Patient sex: M
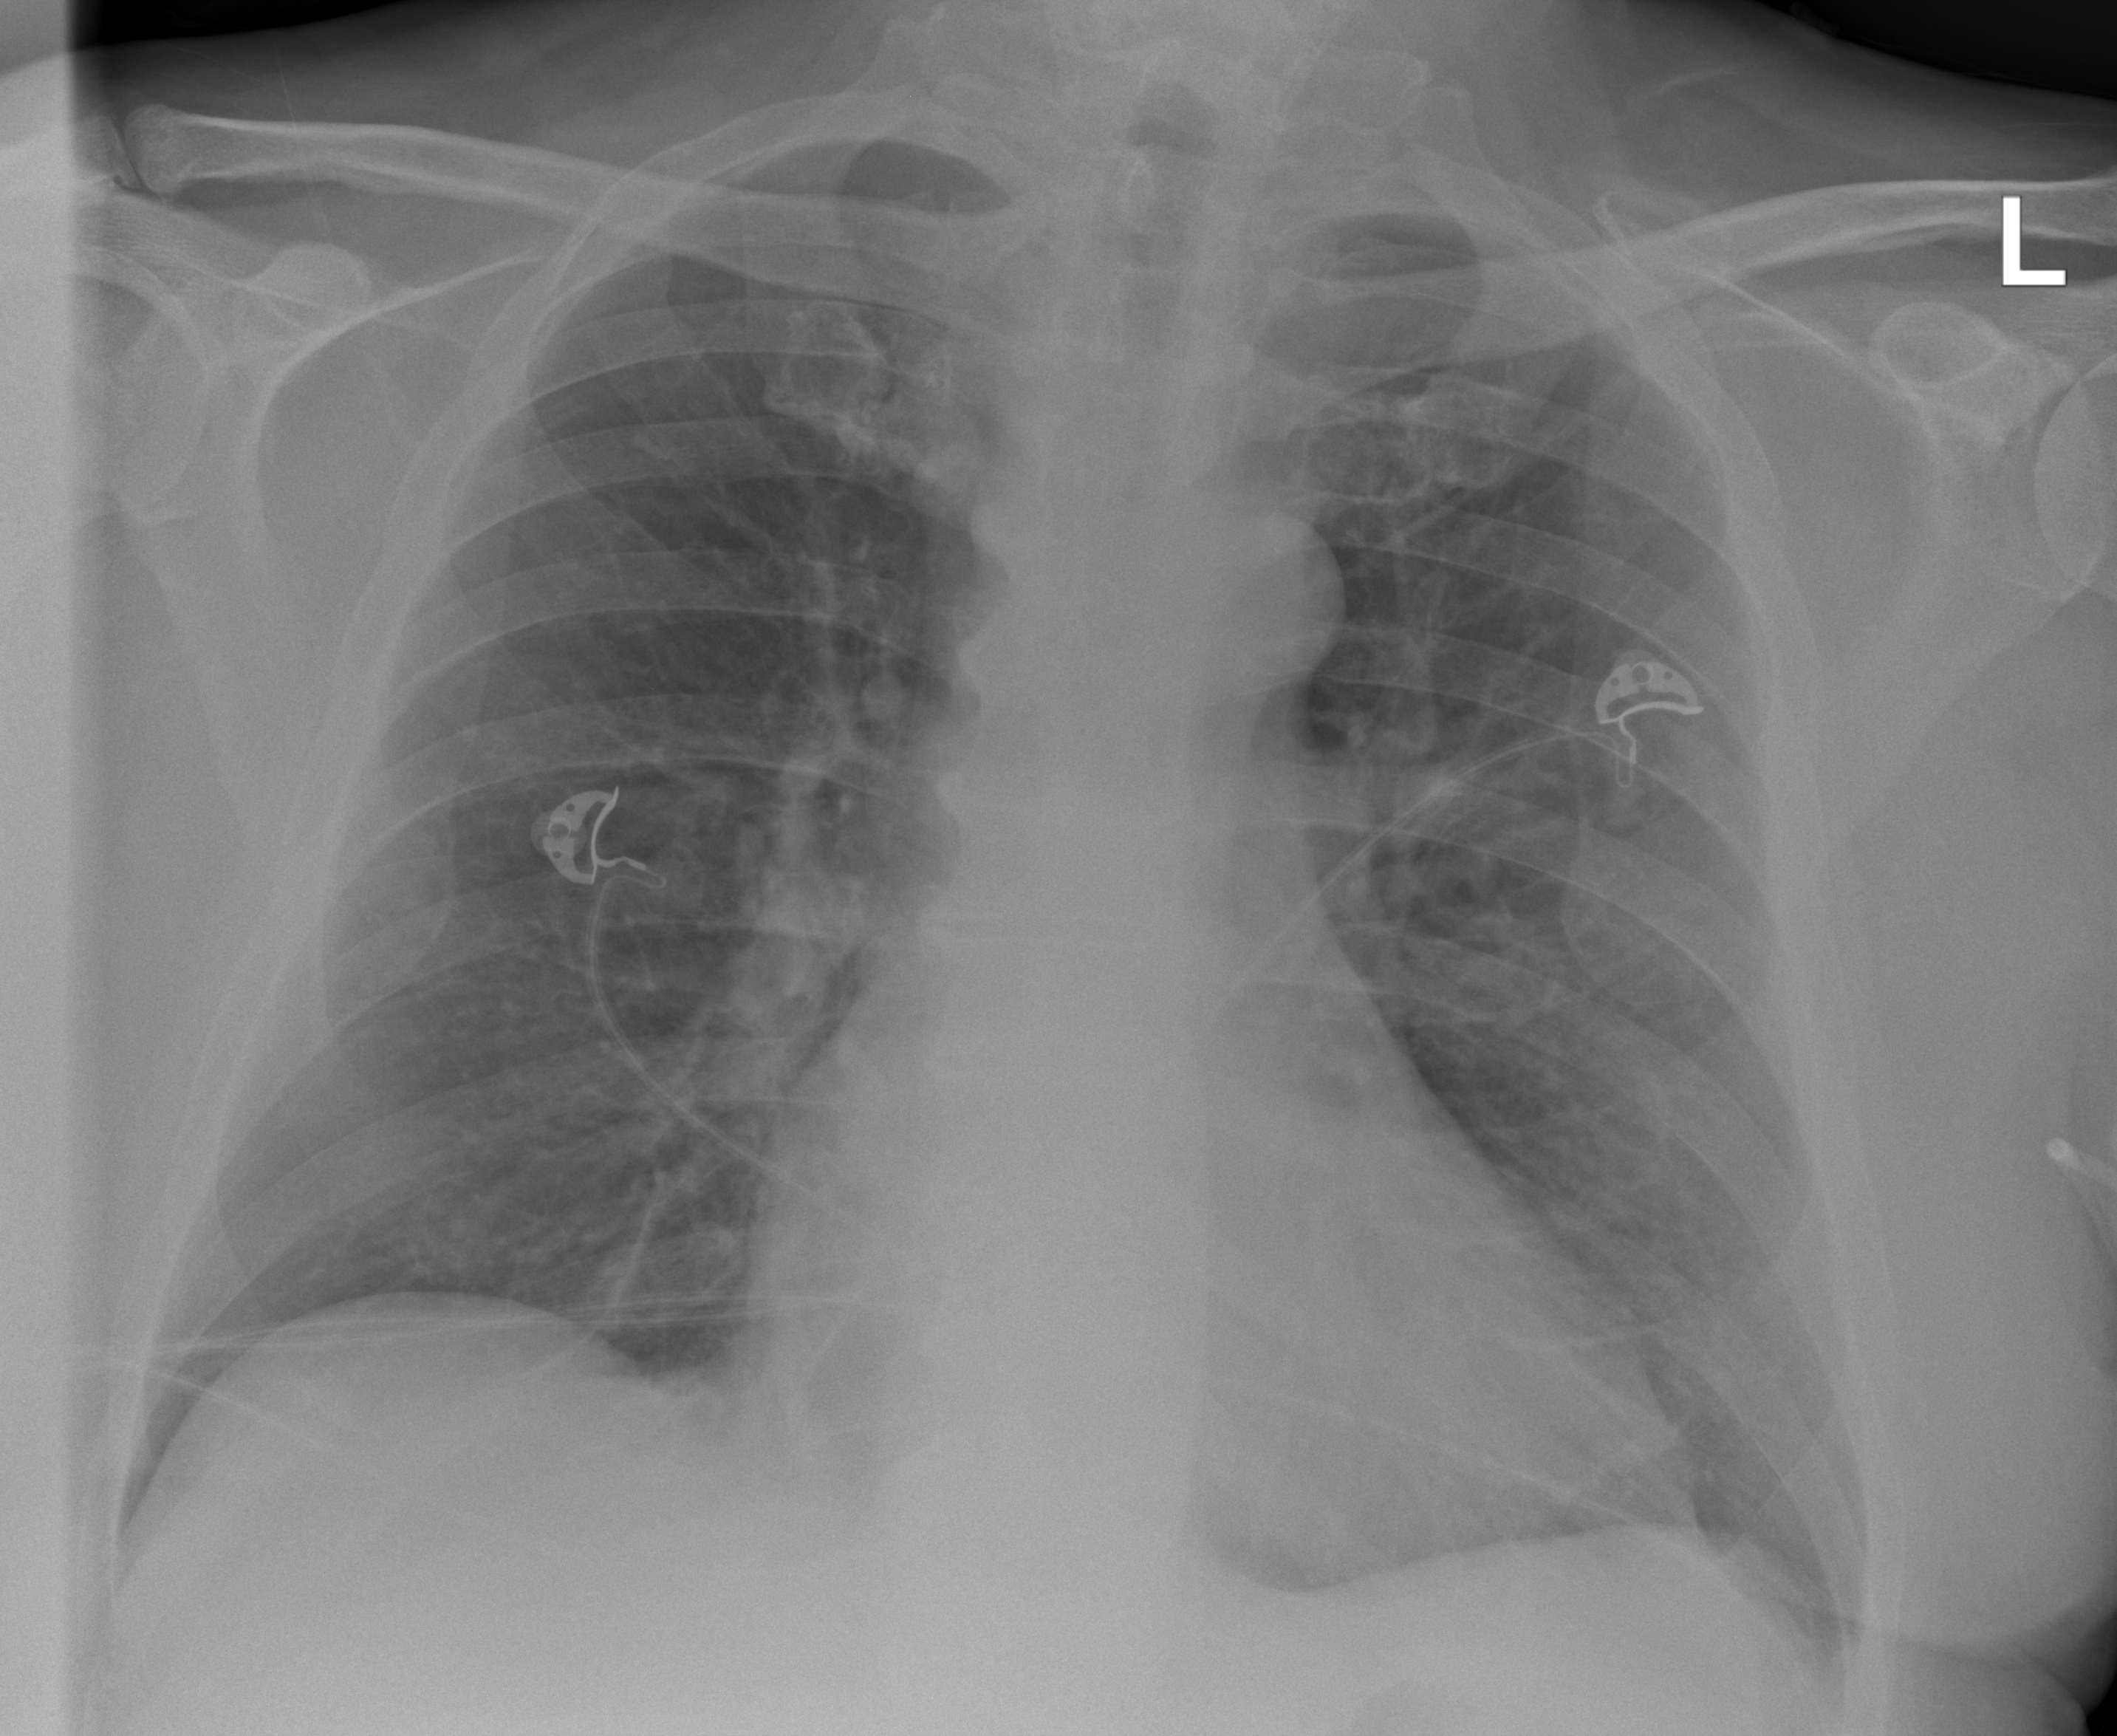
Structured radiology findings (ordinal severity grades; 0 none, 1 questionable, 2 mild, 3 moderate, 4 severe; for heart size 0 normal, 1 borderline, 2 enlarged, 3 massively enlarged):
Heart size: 0
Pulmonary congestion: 0
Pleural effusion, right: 0
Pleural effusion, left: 0
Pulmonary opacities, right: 2
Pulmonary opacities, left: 0
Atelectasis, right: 2
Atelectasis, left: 0